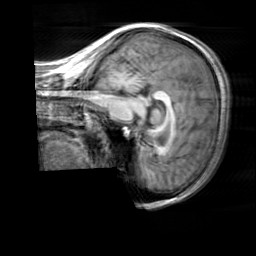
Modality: T1w
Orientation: sagittal
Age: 20
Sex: female
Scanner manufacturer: siemens
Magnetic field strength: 3 T
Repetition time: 2.3 s
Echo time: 0.00303 s